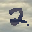
Label: 2